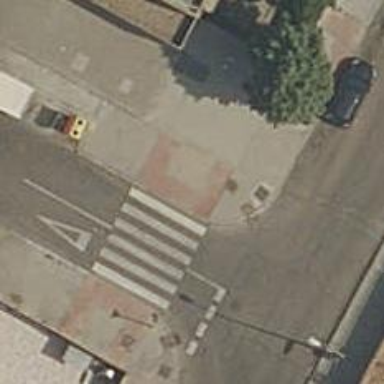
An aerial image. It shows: Zebra crossing on the road.